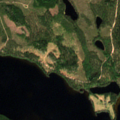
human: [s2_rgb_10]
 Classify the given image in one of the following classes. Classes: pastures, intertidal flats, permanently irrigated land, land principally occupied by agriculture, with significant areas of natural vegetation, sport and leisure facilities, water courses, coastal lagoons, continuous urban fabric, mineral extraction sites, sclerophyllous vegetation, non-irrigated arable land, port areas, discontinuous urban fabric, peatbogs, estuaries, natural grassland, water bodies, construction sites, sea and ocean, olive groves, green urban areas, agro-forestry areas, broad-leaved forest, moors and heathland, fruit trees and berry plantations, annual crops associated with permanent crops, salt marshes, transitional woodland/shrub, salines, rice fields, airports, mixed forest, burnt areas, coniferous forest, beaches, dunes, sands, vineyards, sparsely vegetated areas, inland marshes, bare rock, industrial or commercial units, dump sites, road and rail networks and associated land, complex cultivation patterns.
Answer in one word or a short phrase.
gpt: coniferous forest, transitional woodland/shrub, water bodies